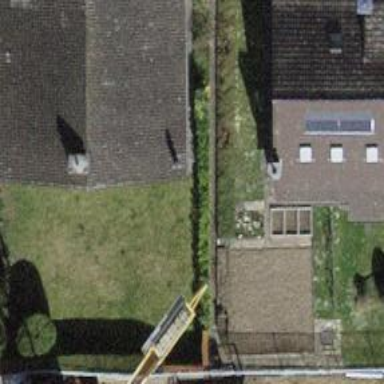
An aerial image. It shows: Building with tile roof.